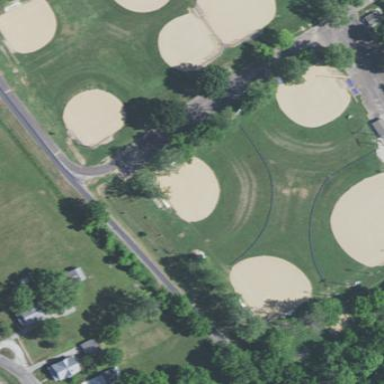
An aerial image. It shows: Baseball pitch for leisure and sports activities.